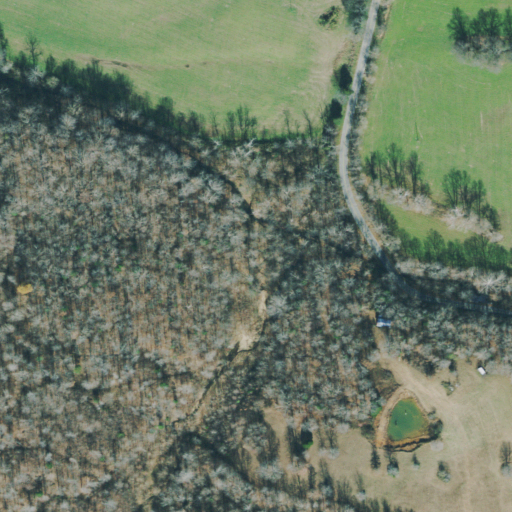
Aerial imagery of valley in Tennessee named Caroline Hollow containing deciduous forest, pasture, open development, mixed forest, and evergreen forest